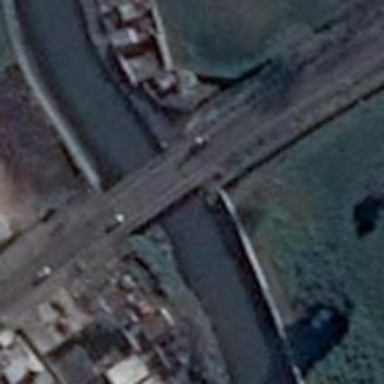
The residential area and a large area of lawn are seperated by this curved river .